Question: I am creating a project that lets the user create a task list within excel and then compares the user created tasks-text to the second header-text, (Header 2) within a pre-made word document. I am able to get the second header text and save it to an array, and then get the user task list and save that within an array. I then try and see if the task text that is within the Program (The second headers) are within the user task list using the function
'''
If IsError(Application.Match(ProgArray(x), TaskArray, 0)) Then
'Find within word document and highlight red
End if
'''
The problem I am getting is that this always returns with an error because for some reason, even though the built in watch screen debugger says otherwise, the text within the word document does not equal the exact same text within the excel sheet.
At first I used a comparing text software to determine that the header's text from word might have actually copied an extra line.
Picture of explanation:
But then I tried to trim, and check for whether or not the header text had vbNewLine
'''
If Right$(StrFound, 2) = vbCrLf Or Right$(StrFound, 2) = vbNewLine Then
'''
Also to no avail, as this if statement was never triggered.
My question is, is taking text from a word document also pulling some hidden value that I am just missing, and if so is there any way around this? Thank you and sorry for the wall of text.
Lastly here is my complete code: (Its not pretty as I am just going for functionality right now)
'''
'Sub CheckHeader()
Dim blnFound As Boolean
Dim StrFound As String
Dim x As Integer, y As Integer, z As Integer
Dim TaskTotal As Integer
Dim ProgArray(149) As String
Dim TaskArray() As String
Dim NotInArray() As String
Dim NotInProg() As String
Dim appWd As Object
Dim TaskSheet As Worksheet
Set appWd = GetObject(, "Word.Application")
Set wdFind = appWd.Selection.Find
Set TaskSheet = Sheets("Task List")
'Get Task List from Excel
TaskTotal = TaskSheet.Cells(TaskSheet.Rows.Count, 1).End(xlUp).Row - 1
ReDim TaskArray(TaskTotal) As String
ReDim NotInProg(TaskTotal) As String
ReDim NotInArray(TaskTotal) As String
'Get User task list into an array to compare - 0 to 0 is for testing
For x = 0 To 0 'TaskTotal - 1
TaskArray(x) = TaskSheet.Cells(2 + x, 5).Value '+ " (" & TaskSheet.Cells(2 + x, 1).Value + " " _
& TaskSheet.Cells(2 + x, 3).Value + ": " & TaskSheet.Cells(2 + x, 4).Value + ")"
Next x
x = 0
y = 0
'Find all instances of Headings
With ActiveDocument.Range.Find
'.Text = "Test"
.Style = "Heading 2"
Do
blnFound = .Execute
If blnFound Then
'MsgBox .Parent.Text
StrFound = .Parent.Text
'StrFound = Right(StrFound, InStr(StrFound, ")") + 1)
StrFound = CStr(StrFound)
TaskSheet.Cells(2 + x, 120).Value = StrFound
'At first I thought it was also saving a new line but I couldn't get rid of it
If Right$(StrFound, 2) = vbCrLf Or Right$(StrFound, 2) = vbNewLine Then
z = 1
End If
ProgArray(x) = TaskSheet.Cells(2 + x, 120)
'StrFound
x = x + 1
Else
Exit Do
End If
Loop
End With
'Compare if List is in Program
For x = 0 To 149
If x < TaskTotal - 1 Then
If IsError(Application.Match(TaskArray(x), ProgArray, 0)) Then
NotInProg(y) = TaskArray(x)
y = y + 1
End If
End If
'If the header is not within the user created task list then run this case
If IsError(Application.Match(ProgArray(x), TaskArray, 0)) Then
'used for debugging, for some reason the header text is larger than the user text
MsgBox StrComp(ProgArray(x), TaskArray(x))
NotInArray(z) = ProgArray(x)
SearchName = NotInArray(z)
'Increase element
z = z + 1
'Check Program and highlight to show that what is in the program is not in the user task list
With wdFind
.Text = SearchName
.Replacement.Text = ""
.Forward = True
.Wrap = wdFindContinue
.Execute
End With
If wdFind.Found Then
'MsgBox " Found it"
appWd.Selection.Range.HighlightColorIndex = wdRed
Else
MsgBox ProgArray(x) + " is not in TaskList"
End If
Else
'Otherwise it is in the program and if it was red, unhighlight the text
SearchName = TaskArray(x)
With wdFind
.Text = SearchName
.Replacement.Text = ""
.Forward = True
.Wrap = wdFindContinue
.Execute
End With
If wdFind.Found Then
'MsgBox " Found it"
appWd.Selection.Range.HighlightColorIndex = wdNoHighlight
' For not in task Selection.Range.HighlightColorIndex = wdRed
' For not in prog Selection.Range.HighlightColorIndex = wdYellow
Else
MsgBox TaskArray(x) + " is not here"
End If
End If
'Lastly Check for Ordering
Next x
End Sub'
'''
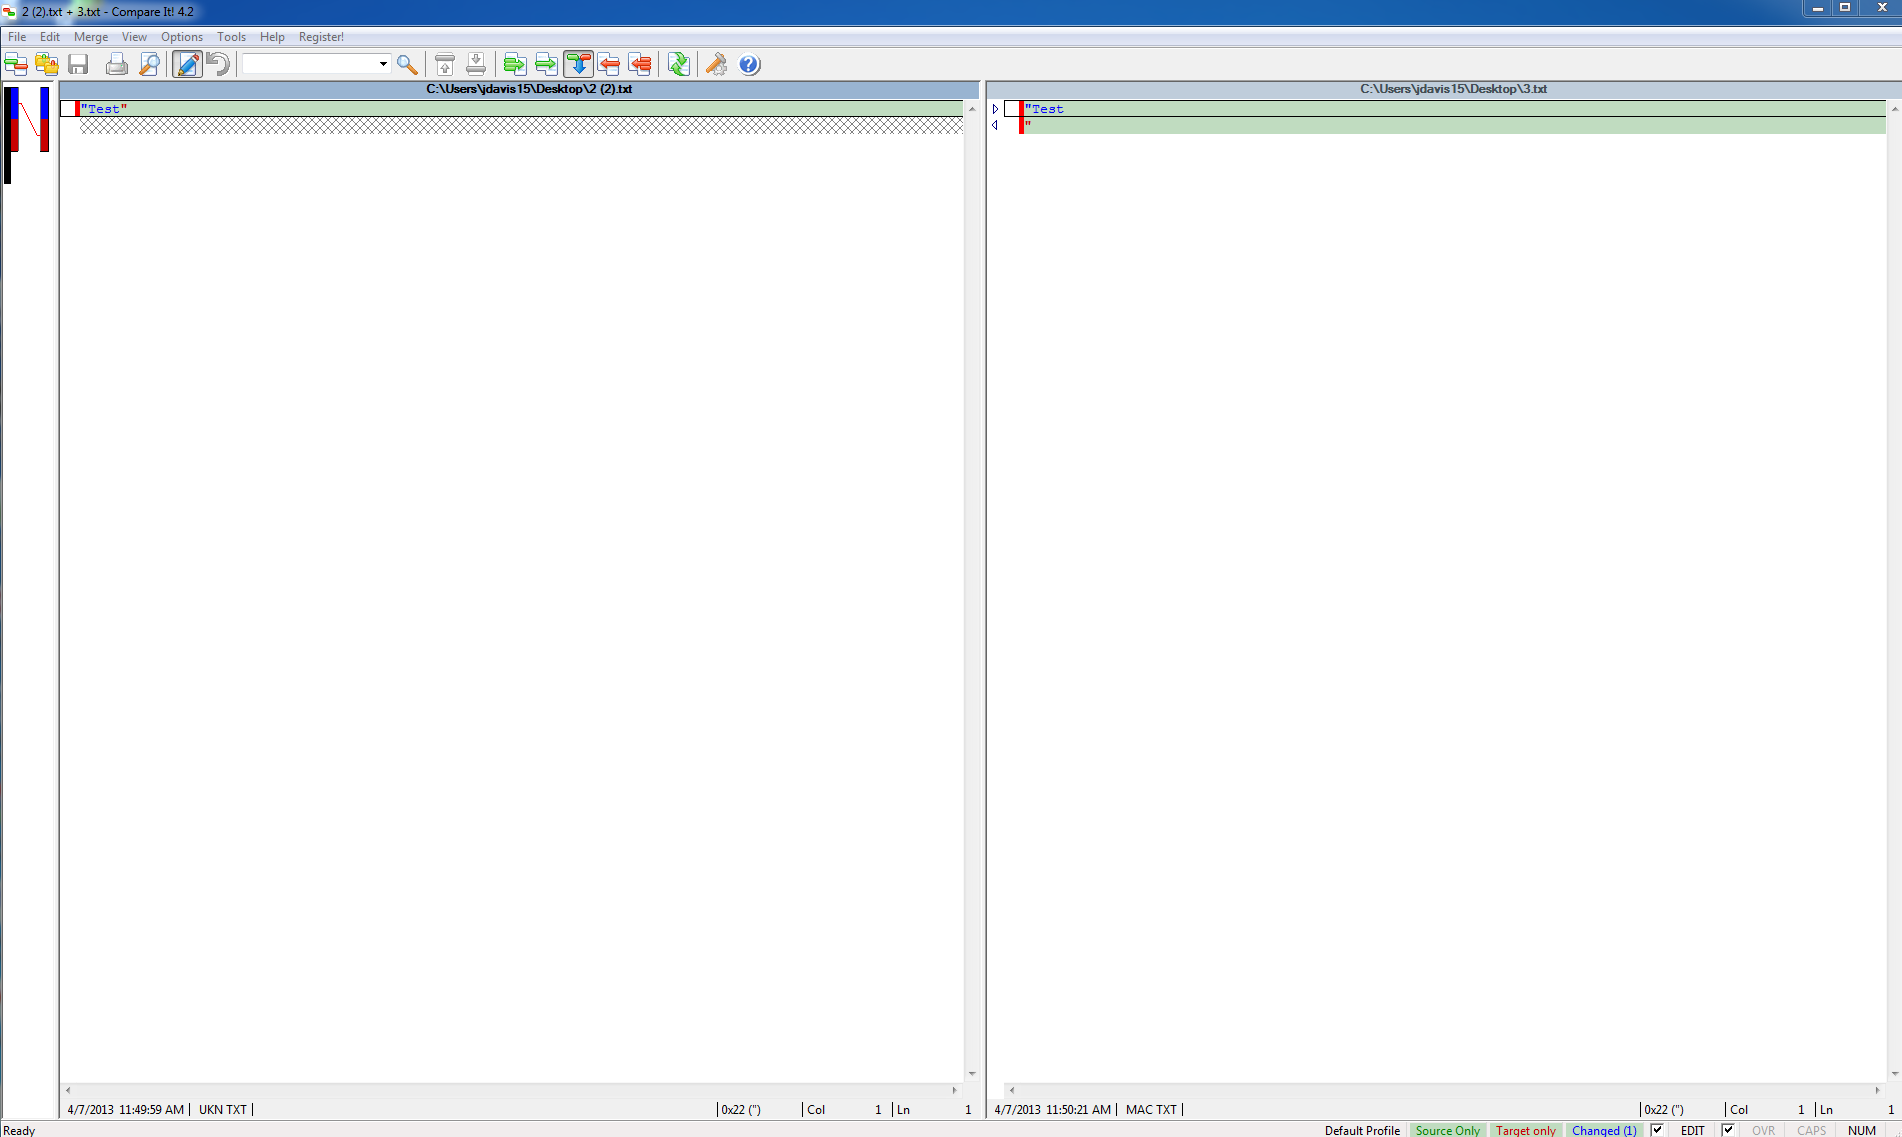
Answer: There are two problems within your code and solutions to them are as follows:
1. To cut new paragraph mark we need to cut it of in this way: .Parent.SetRange .Parent.Start, .Parent.End - 1
Which you need to put just before: StrFound = .Parent.Text
2. Additionally, add .Parent.MoveEnd right after x=x+1 inside your do...loop.